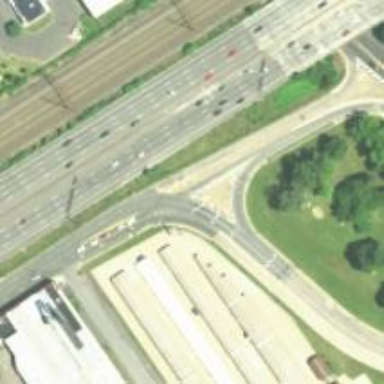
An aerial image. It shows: Trunk link highway.